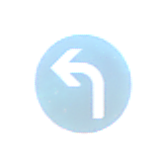
Verkehrszeichen: VorgeschriebeneFahrtrichtungLinks
Zusatzzeichen unten: MehrspurigeFahrzeugeFrei9
Umgebung: Outdoor, Nature
Tageszeit: Midday
Wetter: Clear
Licht: Natural
Jahreszeit: NotSpecified
Kontrast: HighContrast